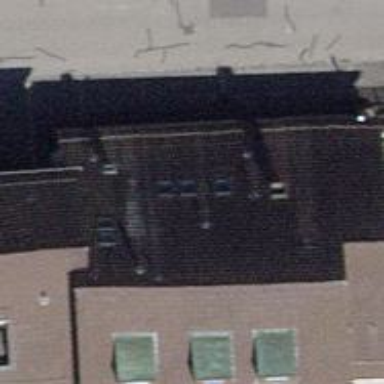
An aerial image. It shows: Restaurant.